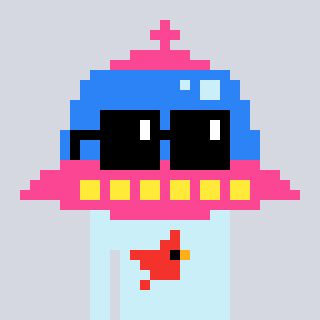
a pixel art character with square black sunglasses, a ufo-shaped head and a cold-colored body on a cool background